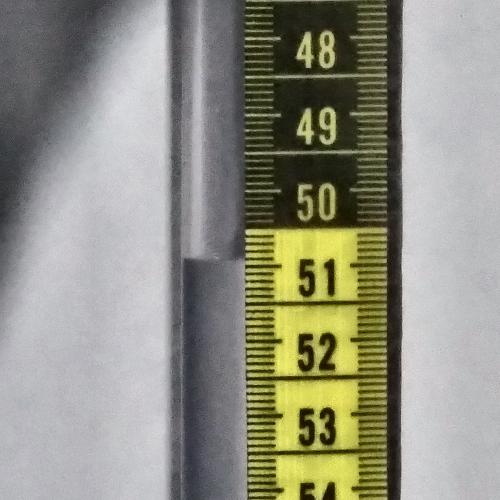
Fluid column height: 50.9 cm